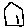
Label: house